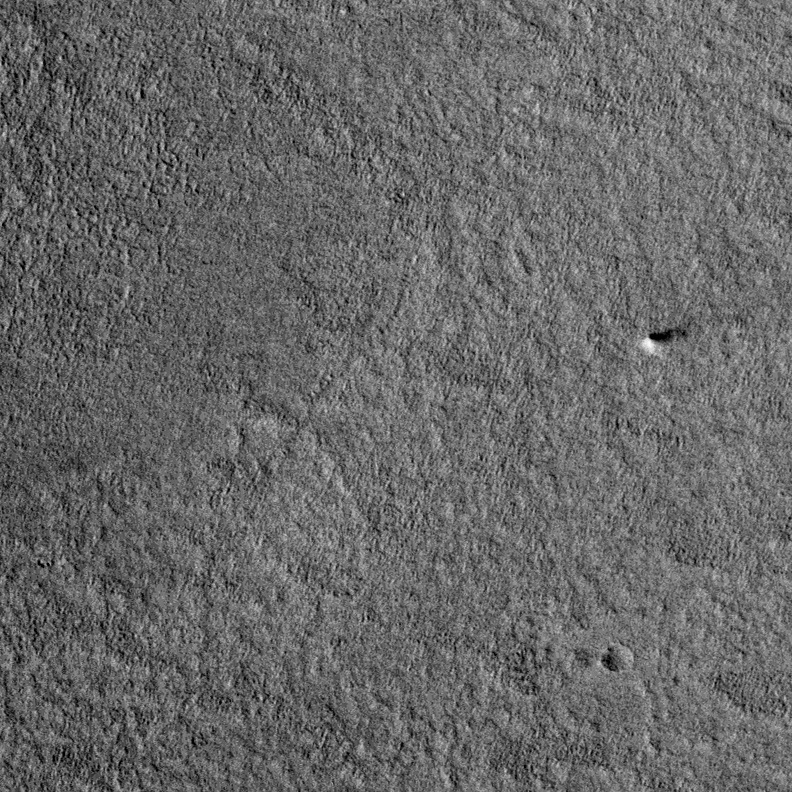
Label: dustdevil